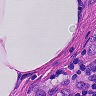
Metastatic tissue present: no